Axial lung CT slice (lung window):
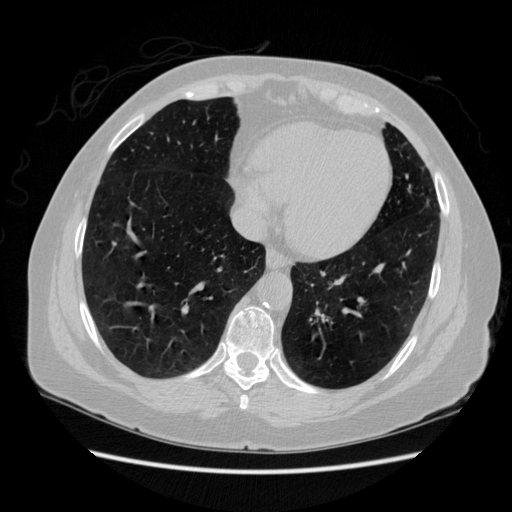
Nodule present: no